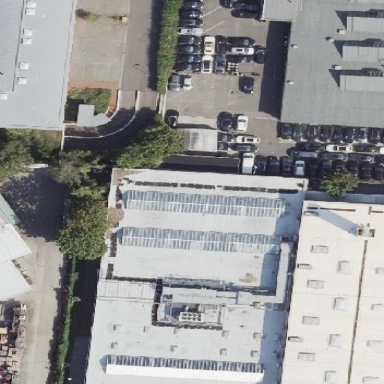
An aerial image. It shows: Industrial building.